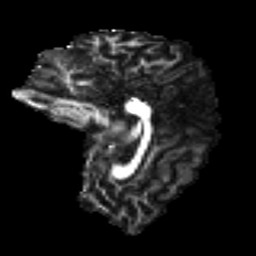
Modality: FA
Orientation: sagittal
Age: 25
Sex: male
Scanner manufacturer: ge
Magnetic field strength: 3 T
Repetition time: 7.8 s
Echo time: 0.0606 s